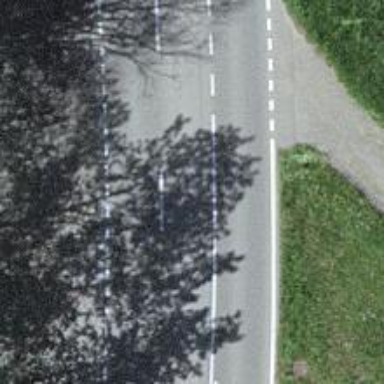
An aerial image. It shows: Asphalt road with primary highway designation. There is cycle track on the right side.